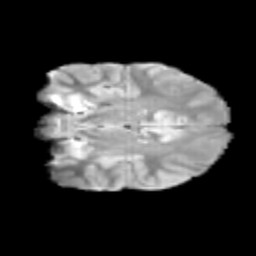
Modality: T2w
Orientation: coronal
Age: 11
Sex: female
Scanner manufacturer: siemens
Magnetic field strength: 3 T
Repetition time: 3.8 s
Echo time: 0.07 s